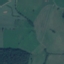
Land use / land cover: Pasture